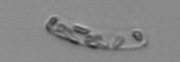
Label: Guinardia_striata